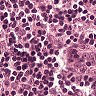
Metastatic tissue present: no